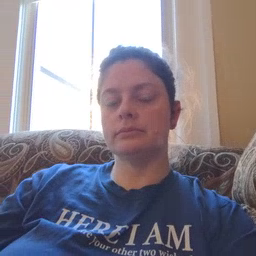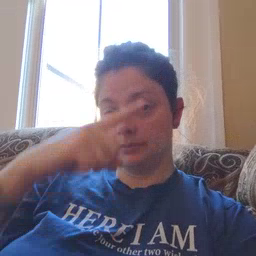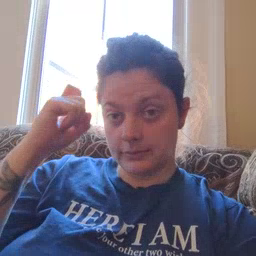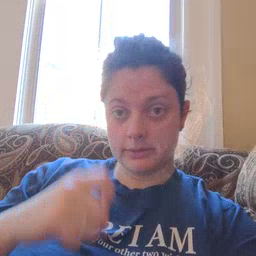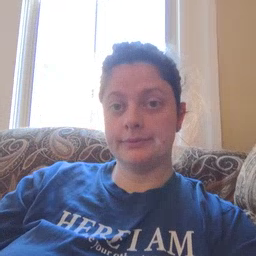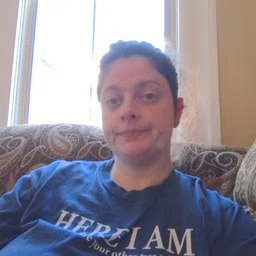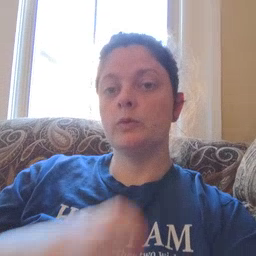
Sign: because